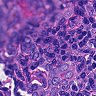
Metastatic tissue present: yes